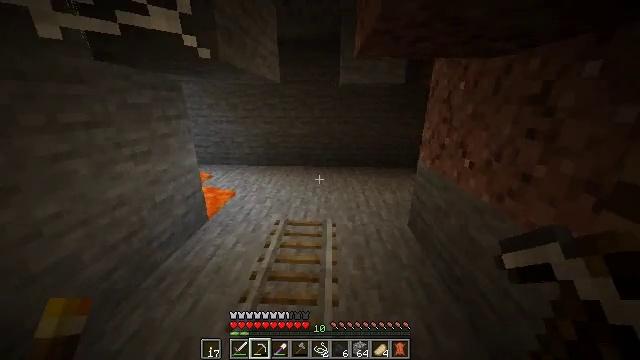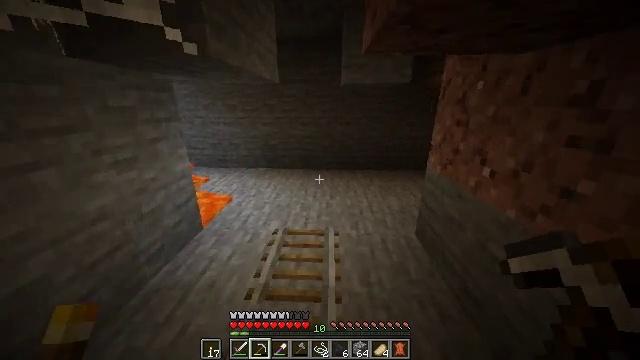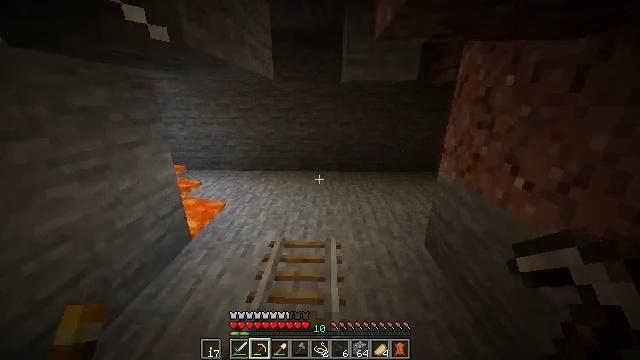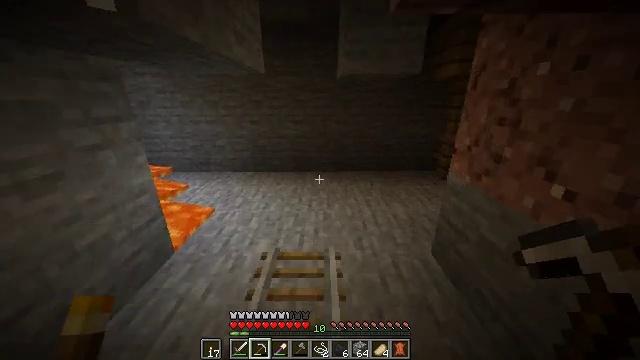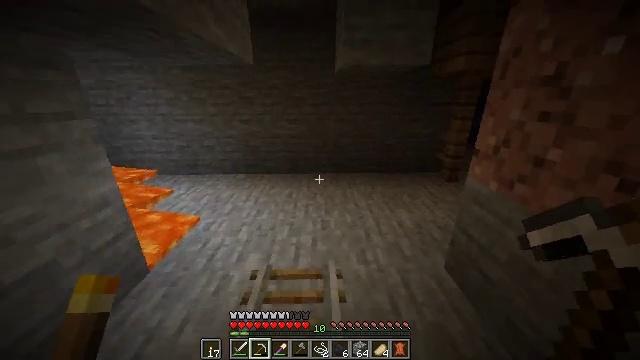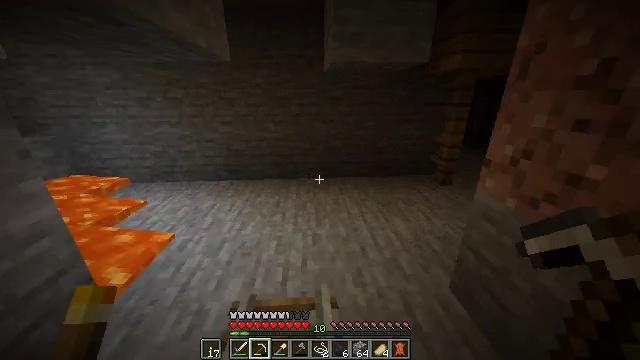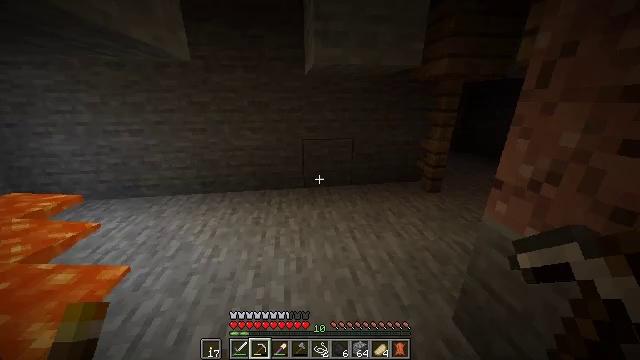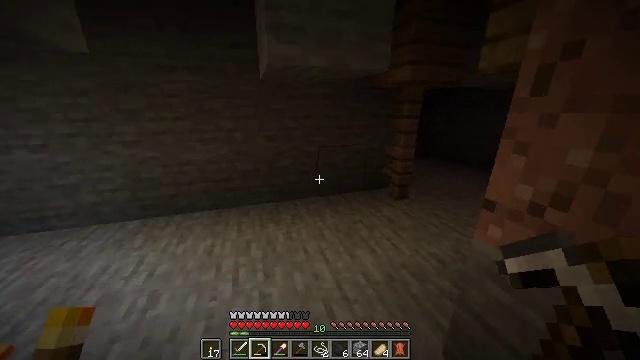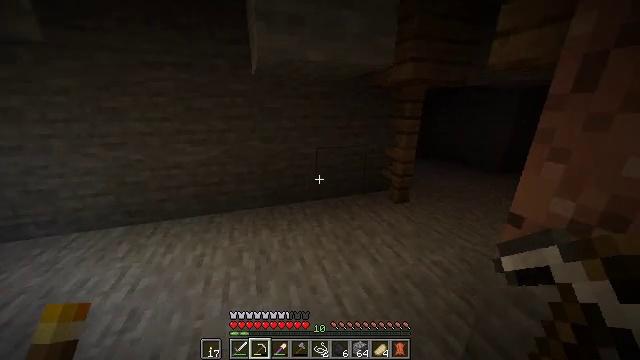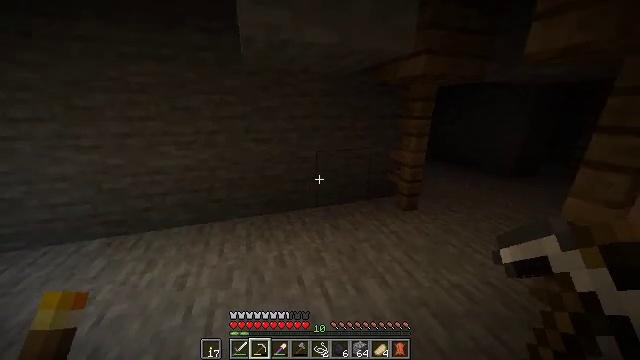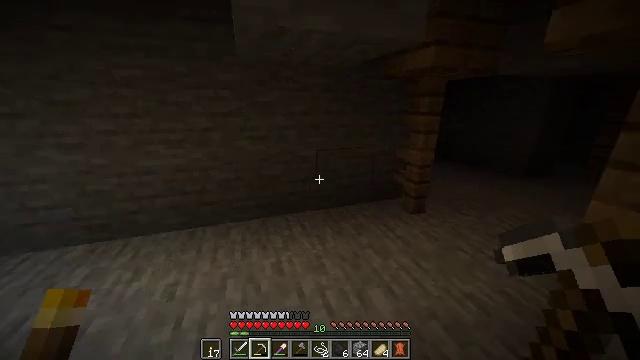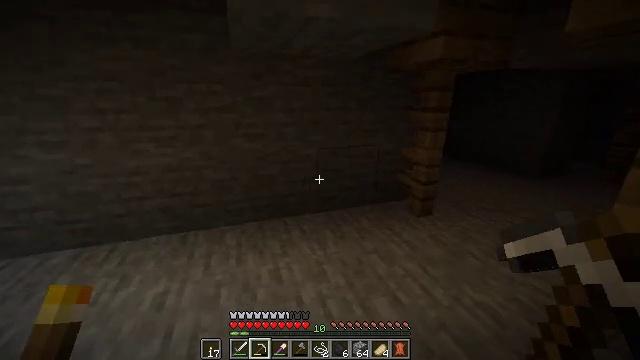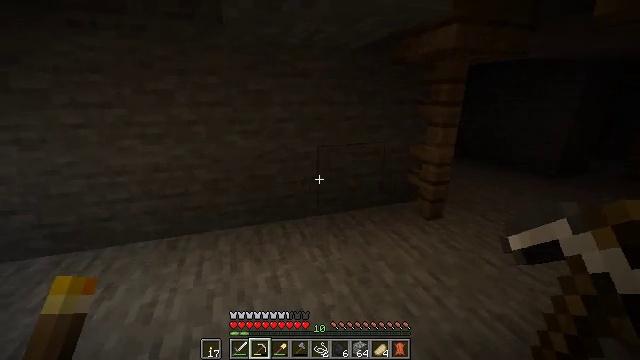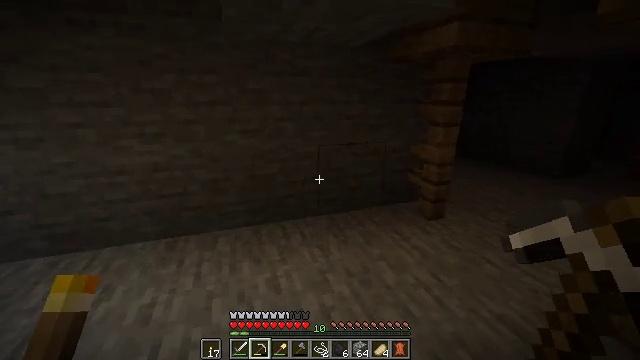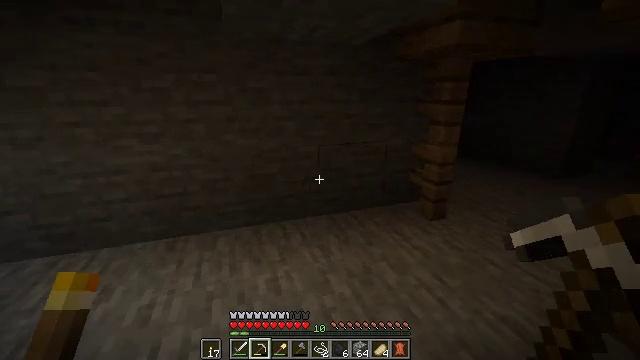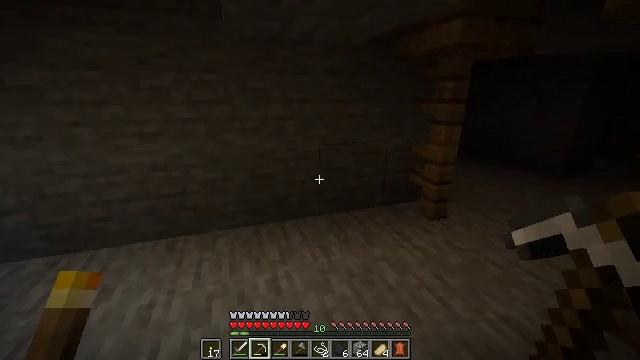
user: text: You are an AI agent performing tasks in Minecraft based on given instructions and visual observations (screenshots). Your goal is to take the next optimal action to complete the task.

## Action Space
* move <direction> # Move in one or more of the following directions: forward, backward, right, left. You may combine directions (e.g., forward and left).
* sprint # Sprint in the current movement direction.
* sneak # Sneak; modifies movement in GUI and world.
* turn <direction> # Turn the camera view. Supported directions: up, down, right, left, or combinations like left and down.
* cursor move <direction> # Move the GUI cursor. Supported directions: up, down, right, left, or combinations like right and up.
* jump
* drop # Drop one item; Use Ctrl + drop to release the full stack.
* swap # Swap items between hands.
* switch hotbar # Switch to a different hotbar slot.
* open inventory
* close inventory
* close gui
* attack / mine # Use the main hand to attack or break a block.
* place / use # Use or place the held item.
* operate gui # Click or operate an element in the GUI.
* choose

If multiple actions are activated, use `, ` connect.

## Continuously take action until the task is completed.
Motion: motion action
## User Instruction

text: Drop an iron pickaxe.
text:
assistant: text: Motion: move forward
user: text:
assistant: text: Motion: move forward
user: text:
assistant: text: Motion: move forward, turn right
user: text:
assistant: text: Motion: move forward, turn right
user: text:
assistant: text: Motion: move forward, turn right
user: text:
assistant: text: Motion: move forward, turn right
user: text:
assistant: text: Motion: move forward, turn right and up
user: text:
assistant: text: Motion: move forward
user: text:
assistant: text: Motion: no_op
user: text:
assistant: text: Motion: no_op
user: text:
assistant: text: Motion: no_op
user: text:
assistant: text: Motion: no_op
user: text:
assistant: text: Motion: no_op
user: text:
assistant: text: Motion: no_op
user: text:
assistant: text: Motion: no_op
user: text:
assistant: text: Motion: no_op
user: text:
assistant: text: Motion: no_op
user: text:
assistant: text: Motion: move right, turn right and up
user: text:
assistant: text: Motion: move forward and move right, turn right and down
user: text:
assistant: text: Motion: move forward and move right, sprint, turn right and down
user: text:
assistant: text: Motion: move forward and move right, sprint
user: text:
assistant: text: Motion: move forward and move right, sprint
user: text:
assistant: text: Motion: move forward, sprint
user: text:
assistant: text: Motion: move forward, sprint
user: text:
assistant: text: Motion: move forward, sprint
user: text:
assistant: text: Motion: move forward, sprint, turn left and up
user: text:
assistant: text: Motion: move forward, sprint, turn left
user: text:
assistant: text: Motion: move forward, sprint
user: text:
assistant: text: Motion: move forward and move left, sprint
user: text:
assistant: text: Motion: move forward and move left, sprint, turn right